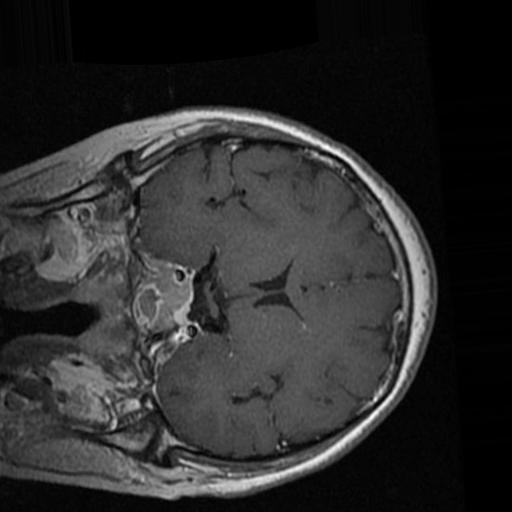
Label: brain_tumor